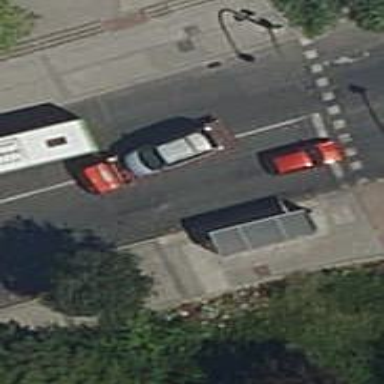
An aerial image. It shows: Bus stop with sheltered platform for public transport.